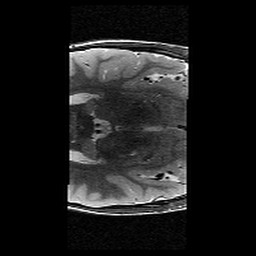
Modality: T2w
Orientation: axial
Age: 9
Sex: male
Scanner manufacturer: siemens
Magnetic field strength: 3 T
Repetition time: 9.23 s
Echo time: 0.067 s